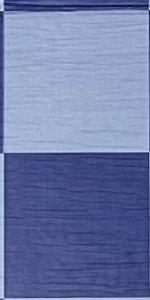
Label: Empty